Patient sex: M
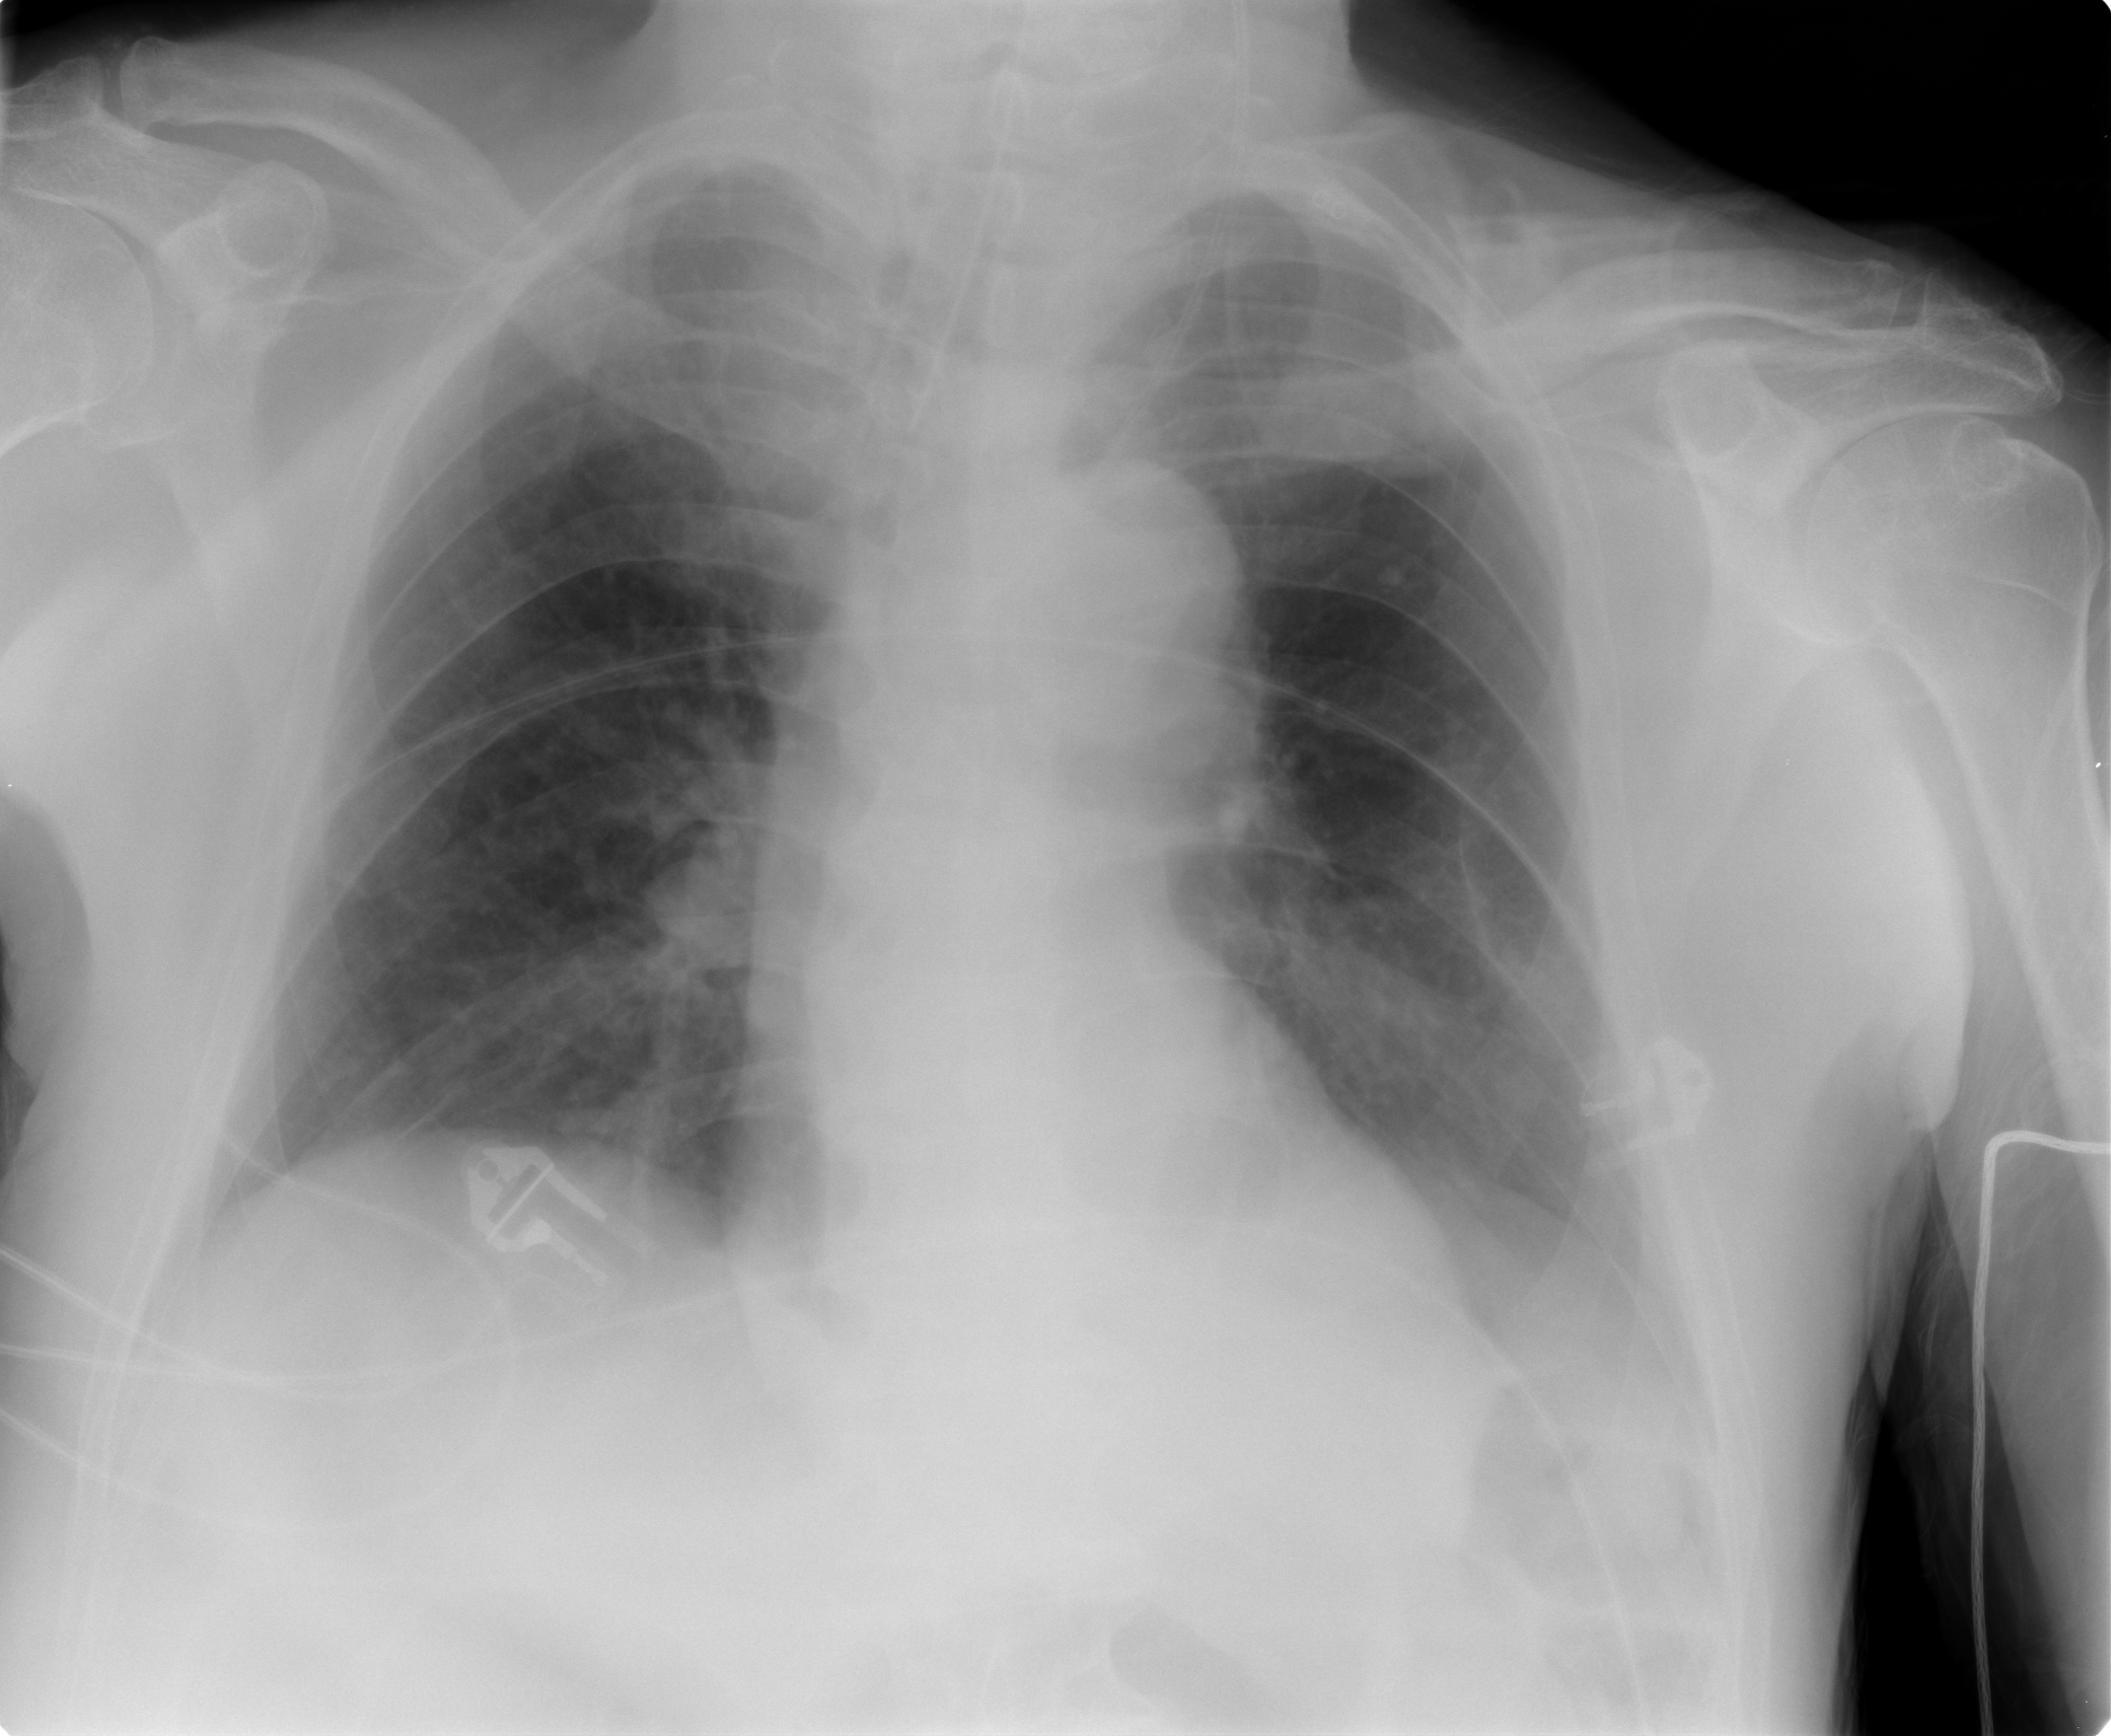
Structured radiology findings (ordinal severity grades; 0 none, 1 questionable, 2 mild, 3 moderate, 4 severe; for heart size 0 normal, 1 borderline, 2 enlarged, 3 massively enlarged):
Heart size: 0
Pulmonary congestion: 0
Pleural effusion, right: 0
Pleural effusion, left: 1
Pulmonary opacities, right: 0
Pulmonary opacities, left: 0
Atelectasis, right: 1
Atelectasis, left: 2